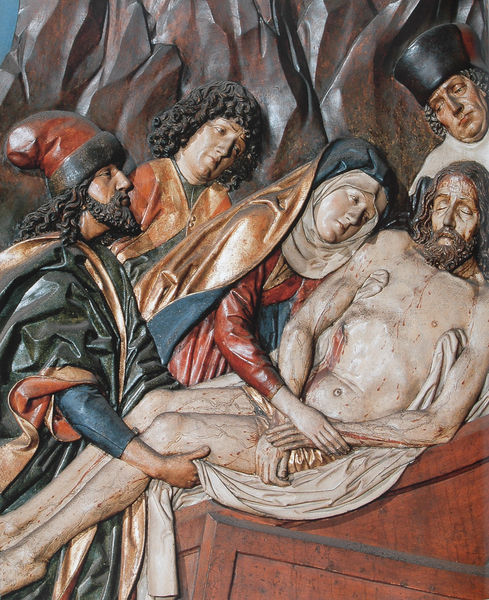
Titel: Hochaltar, Flachrelief des geschlossenen Altares, Grablegung (Detail)
Künstler: Veit Stoß
Standort: Krakau
Institution: Pfarrkirche Maria Himmelfahrt
Schlagwörter: akt, berg, blau, felsen, gott, himmel, körper, mann, nackt, umhang, wunde, grün, menschen, ausschnitt, braun, frau, frisur, haar, holz, hut, kleid, männer, schwarz, weiss, blick, rot, schleier, tuch, leute, bart, bärte, gesichter, kappe, mütze, mützen, falten, johannes, leiche, mensch, stein, tod, tot, toter, tragen, trauer, täufer, hände, vorhang, gold, haare, tücher, gewänder, mutter, gotik, höhle, locken, renaissance, skulptur, beine, deutschland, relief, farbig, berge, fels, gebirge, farbe, bishop, blue, folds, hands, hat, men, people, priest, red, religious, robes, soldier, soldiers, white, women, black, dress, face, funeral, green, hair, nose, painting, robe, woman, mimik, blanket, pink, sheet, brown, bauch, faltenwurf, bauchnabel, liegend, blut, glaube, salbung, altar, schnitzerei, karfreitag, hand, beerdigung, sarg, wood, sad, christus, grab, jesus, kreuzabnahme, kreuzigung, leichentuch, leichnam, sterben, wunden, wundmale, schmerz, flesh, man, naked, nude, rock, rocks, roman, skin, stone, mountain, orange, german, death, geistliche, eyes, metal, gefasst, jünger, maria, magdalena, gilt, verletzung, beweinung, jesu, leichnahm, color, paul, shadow, coat, mother, mouth, scarf, hats, beard, petrus, fassung, christentum, grablegung, berührung, cross, curls, faces, lean, model, sculpture, dead, christi, crucifixion, descent, josef, virgin, drapery, love, marble, madonna, arms, place, spätgotik, gefärbt, box, religion, jude, juden, grabtuch, nikodemus, legs, cloth, apostel, god, christ, crucifix, doctor, mourning, figure, pale, seitenwunde, cave, paint, judas, schmerzensmann, schnitzarbeit, carry, carrying, christian, riemenschneider, altarflügel, schöner stil, schüsselfalten, heilige, flaten, de donati, deposition, hochmittelalter, holzrelief, joseph, letztesalbung, mary, neiderlegung, pietà, sark, carving, christianity, saints, weeping, faith, passion, body, lay, sacred, pharisäer, thigh, grave, veil, nail, five, leg, hurt, pain, europäisch, suffering, abhängen, apostle, holy, blood, dying, magdalen, sacrifice, wound, tomb, mourn, sadness, sorrow, jesus christ, holding, beards, burial, resurrection, stab, coffin, grieve, nacked, grief, john, panel, wounded, grabtragung, stigmata, crucified, polychrome, carved, apostles, low relief, man of sorrows, niomachus, laying, followers, disciples, expressive, woman], sins, wounds, carve, sin, blankets, shroud, emotionale tiefe, cry, nicodemus, reluef, entombment, jesue, sorry, dolorosa, crucifixtion, apostole, apostoles, respect, blud, belief, mantagne, xx, kristus, cristus, pilat, christianism, gruesome, pontious pilot